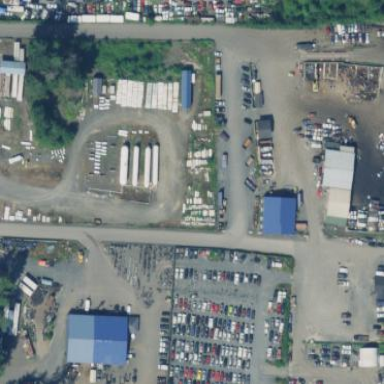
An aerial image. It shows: Industrial area with auto wrecker activities.